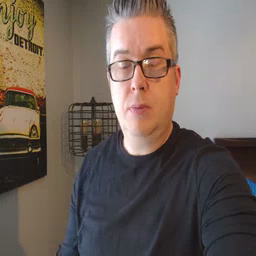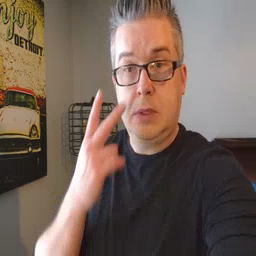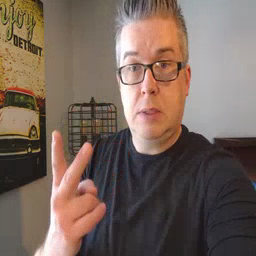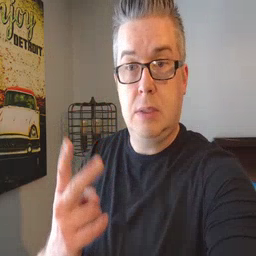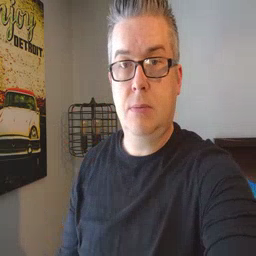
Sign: see